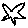
Label: star